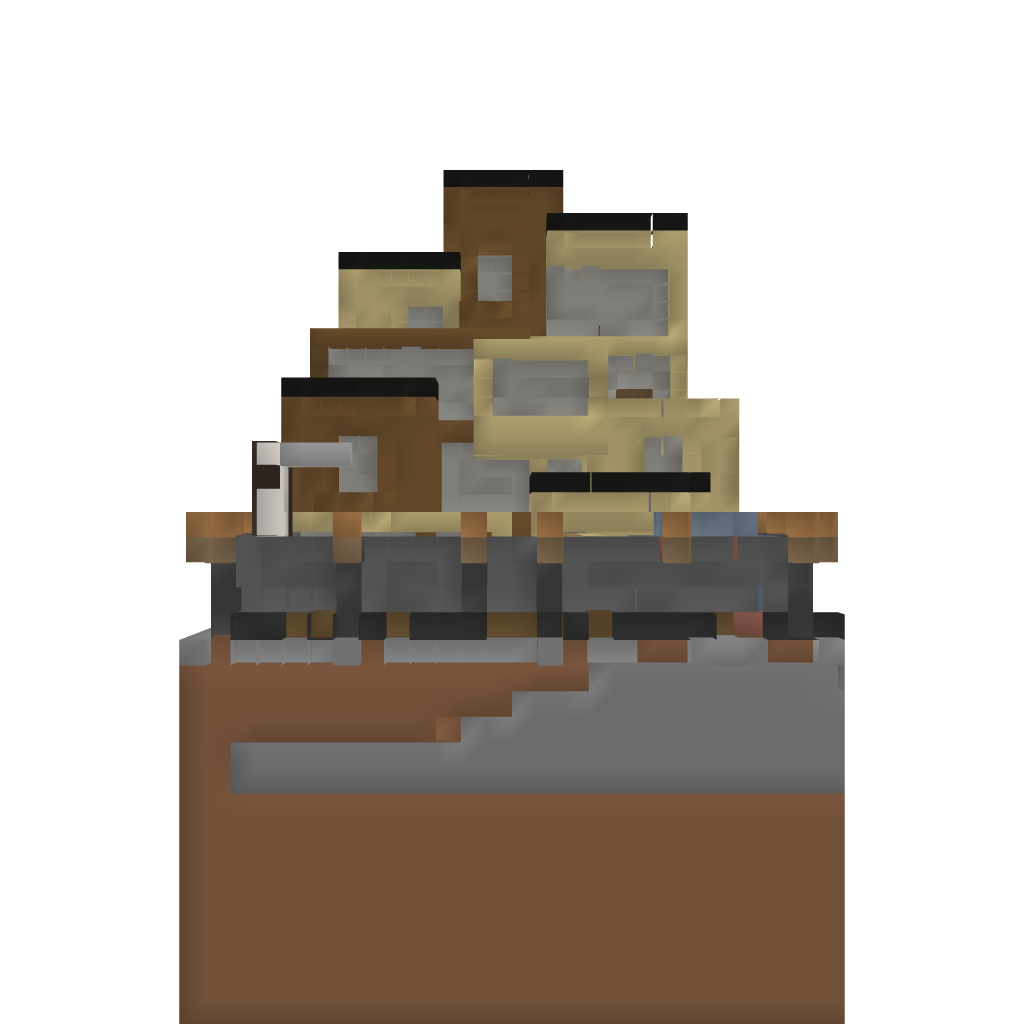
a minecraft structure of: ModernHouse